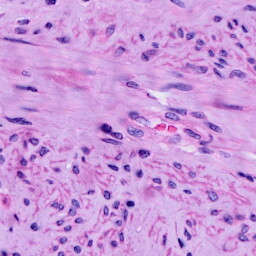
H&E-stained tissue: Cervix